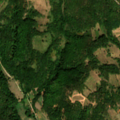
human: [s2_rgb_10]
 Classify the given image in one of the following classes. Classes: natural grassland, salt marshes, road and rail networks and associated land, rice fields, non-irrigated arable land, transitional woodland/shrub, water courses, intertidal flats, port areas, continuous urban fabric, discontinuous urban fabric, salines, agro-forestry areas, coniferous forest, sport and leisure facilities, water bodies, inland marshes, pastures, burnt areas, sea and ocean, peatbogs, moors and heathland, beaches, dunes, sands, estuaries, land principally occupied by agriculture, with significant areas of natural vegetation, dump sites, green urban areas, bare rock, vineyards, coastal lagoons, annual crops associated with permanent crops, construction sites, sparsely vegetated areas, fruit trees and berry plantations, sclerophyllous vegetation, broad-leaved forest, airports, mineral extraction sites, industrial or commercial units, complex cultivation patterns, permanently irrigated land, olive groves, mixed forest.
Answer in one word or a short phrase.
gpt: complex cultivation patterns, land principally occupied by agriculture, with significant areas of natural vegetation, broad-leaved forest, transitional woodland/shrub